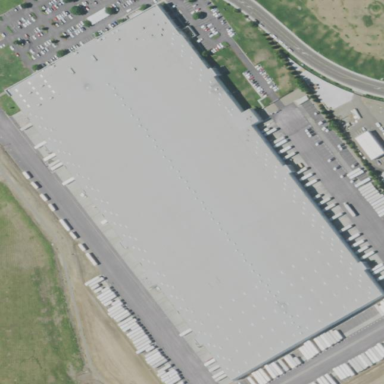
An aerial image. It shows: Warehouse building.